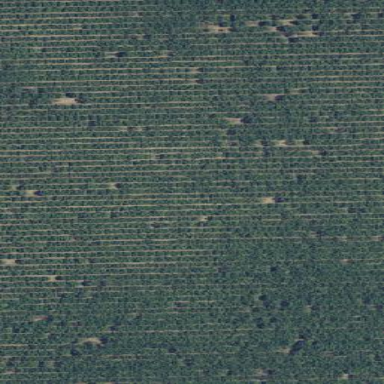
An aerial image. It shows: Orchard filled with almond trees.